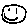
Label: smiley face